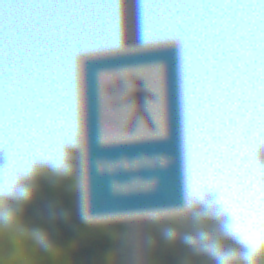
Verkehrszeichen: Verkehrshelfer
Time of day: Midday
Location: Outdoor (Nature)
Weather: Clear
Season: Summer
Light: Natural